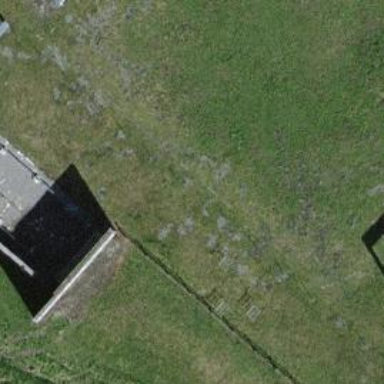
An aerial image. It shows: Shooting range located on pitch meant for leisure land activities.